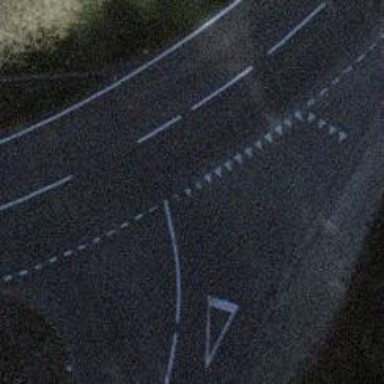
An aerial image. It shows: Road with "give way" sign.